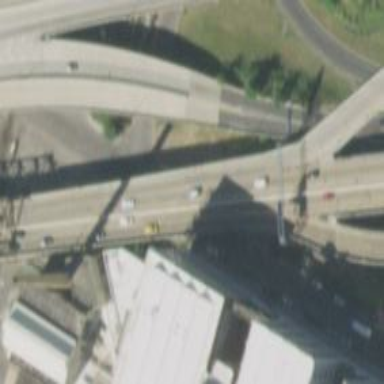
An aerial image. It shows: Asphalt bridge on motorway. It is part of urban freeway/expressway system.